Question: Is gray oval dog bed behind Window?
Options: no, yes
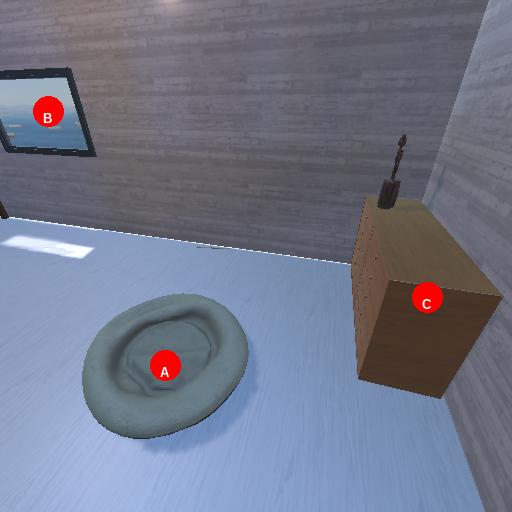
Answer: no